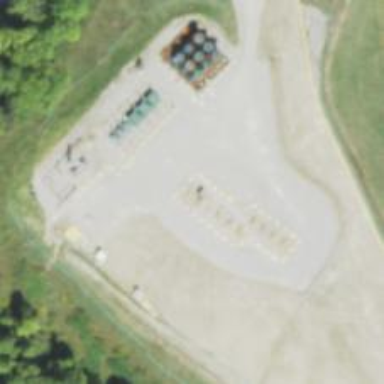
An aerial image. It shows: Petroleum well.